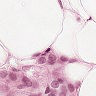
Metastatic tissue present: yes